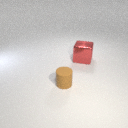
large red metal cube behind small brown rubber cylinder